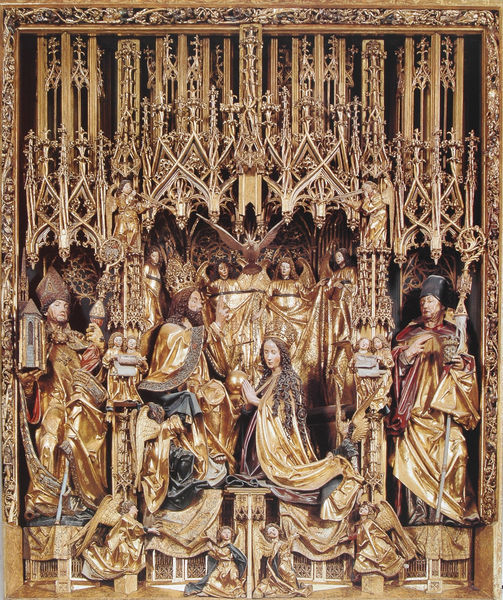
Titel: Hochaltar, Mittelschrein: Marienkrönung
Künstler: Michael Pacher
Standort: St. Wolfgang (Salzkammergut)
Institution: Wallfahrts- und Pfarrkirche
Schlagwörter: blau, gott, gruppe, himmel, kopf, umhang, grün, braun, frau, grau, holz, köpfe, laterne, männer, schwarz, rot, tuch, ornament, gesichter, gesicht, rahmen, sockel, taube, hände, erde, kirche, geistlicher, gewand, gold, haare, mantel, familie, gewänder, gotik, krone, locken, engel, skulptur, apfel, relief, holzschnitt, modell, rahmung, stab, rand, figuren, bischof, bishop, bishops, church, coronation, crown, hat, kaiser, king, könig, men, ornate, papst, people, priest, thron, women, dekoration, dark, figures, gilded, painting, robe, woman, brown, faltenwurf, plastik, foto, vergoldet, kreuz, palast, umrahmung, knien, kugel, tron, beten, altar, hochaltar, schnitzerei, photo, orgel, wood, stäbe, gefaltete hände, statuen, gotisch, kanzel, spitzbogen, spitzbögen, christus, jesus, angel, angels, man, mittelalter, krönung, priester, segen, segnung, baldachin, bischöfe, geistliche, posaunen, drapes, metal, königin, heilige, trompeten, light, pastik, prunk, gothik, maria, madonna, frame, gilt, anbetung, bird, birds, fassung, schrein, gothisch, aufnahme, cross, hofstaat, sculpture, statue, wings, geschnitzt, schnitzwerk, altarbild, virgin, zepter, masswerk, szepter, door, lantern, cape, fialen, heilige familie, jesuskind, kirchenbau, krabben, art, statues, köln, fiale, spätgotik, gesprenge, shine, dreifaltigkeit, marienkrönung, retabel, schnitzaltar, stifter, gotok, gefaßt, choir, religion, dove, god, bischofsstab, heiliger geist, christ, gottvater, figure, paint, reichsapfel, baldachine, bronze, heiliggeisttaube, gespränge, riemenschneider, heiligen, bischog, engelschor, gesichte, kirchenmodell, krakau, kriechbumen, krümme, schnitfiguren, schnitzalatar, schreinkasten, spiegel.de, drei könige, mary, carving, christianity, organ, maria himmelfahrt, saints, bible, kneeling, sceptre, staff, thrown, trumpets, praying, guilded, altarpiece, slave, bischhof, holy, crosses, queen, stiftung, orb, mitre, mitra, christ enthroned, crowns, polychrome, shining, canon, marienschrein, heiligenaltar, altasr, preist, cour, king gold, slave king, king and queen, cavernous, royaltly